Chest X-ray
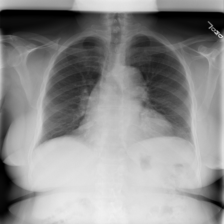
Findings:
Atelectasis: negative
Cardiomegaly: negative
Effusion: positive
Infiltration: negative
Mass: negative
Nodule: negative
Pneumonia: negative
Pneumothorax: negative
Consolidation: negative
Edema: negative
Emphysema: negative
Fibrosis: negative
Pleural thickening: negative
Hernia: negative